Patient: sex M, age 75
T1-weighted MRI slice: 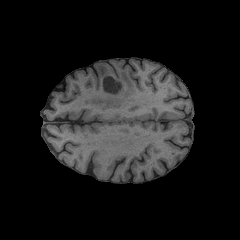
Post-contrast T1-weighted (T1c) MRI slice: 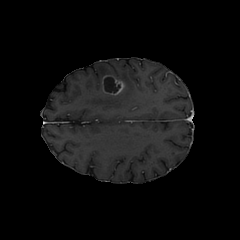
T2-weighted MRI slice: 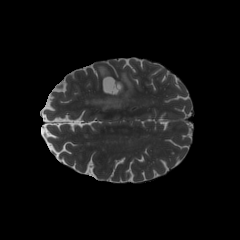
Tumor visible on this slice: yes
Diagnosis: Glioblastoma, IDH-wildtype
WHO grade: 4